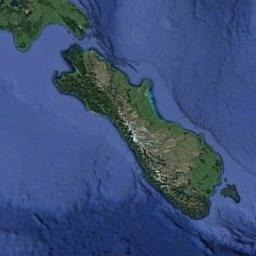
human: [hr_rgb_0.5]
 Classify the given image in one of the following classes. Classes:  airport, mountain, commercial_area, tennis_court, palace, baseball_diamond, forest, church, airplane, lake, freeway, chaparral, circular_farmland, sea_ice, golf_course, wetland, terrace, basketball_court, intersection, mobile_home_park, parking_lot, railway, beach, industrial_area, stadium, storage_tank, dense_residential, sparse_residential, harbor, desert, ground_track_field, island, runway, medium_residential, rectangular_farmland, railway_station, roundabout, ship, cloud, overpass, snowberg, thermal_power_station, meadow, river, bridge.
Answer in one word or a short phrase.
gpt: island